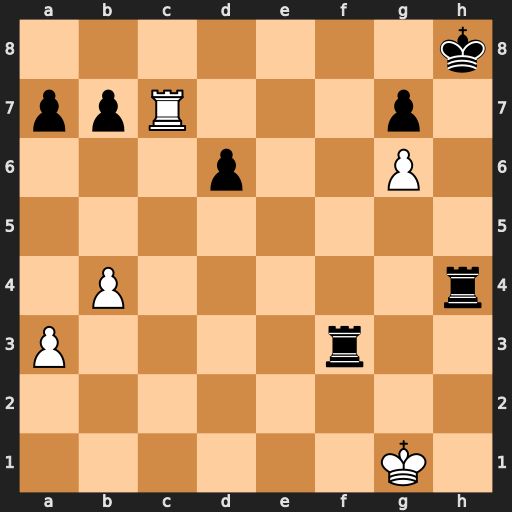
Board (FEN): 7k/ppR3p1/3p2P1/8/1P5r/P4r2/8/6K1
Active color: w
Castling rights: -
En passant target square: -
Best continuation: Rc8+ Rf8 Rxf8#